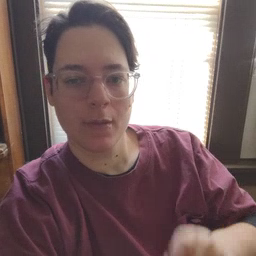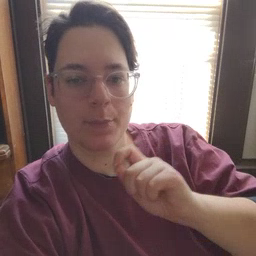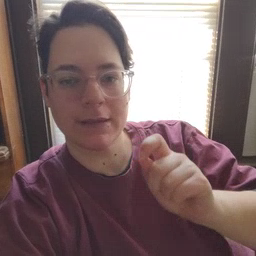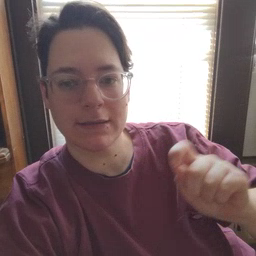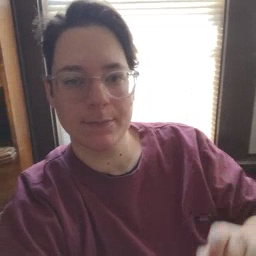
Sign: pen